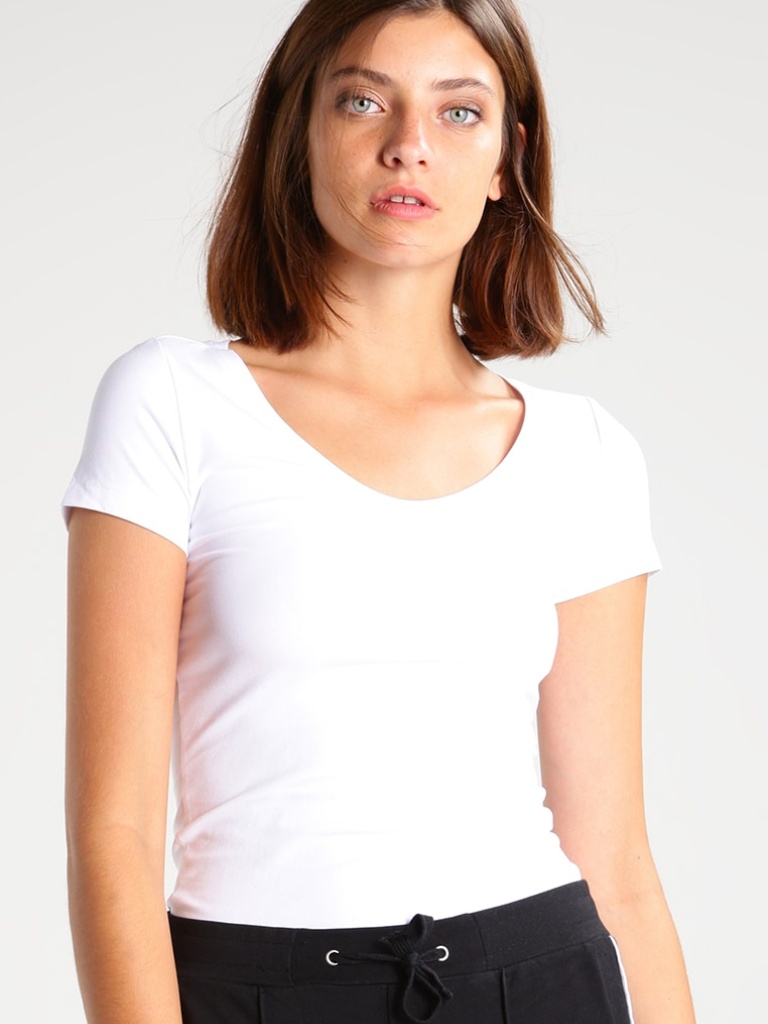
cotton tight short sleeve hip length Fully Tucked in scoop t-shirt